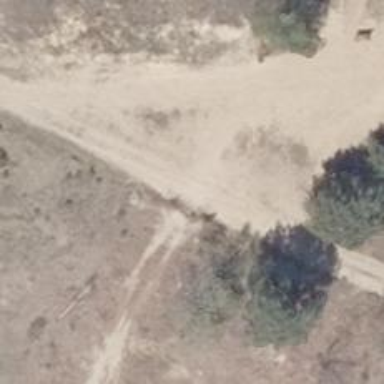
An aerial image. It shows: Sandy track with grade4 tracktype.